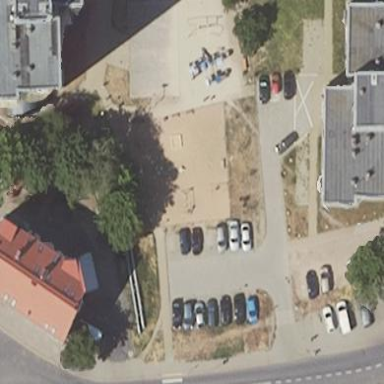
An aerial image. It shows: Playground area for leisure activities on the land.